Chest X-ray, PA view. Patient: 32 years old, sex F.
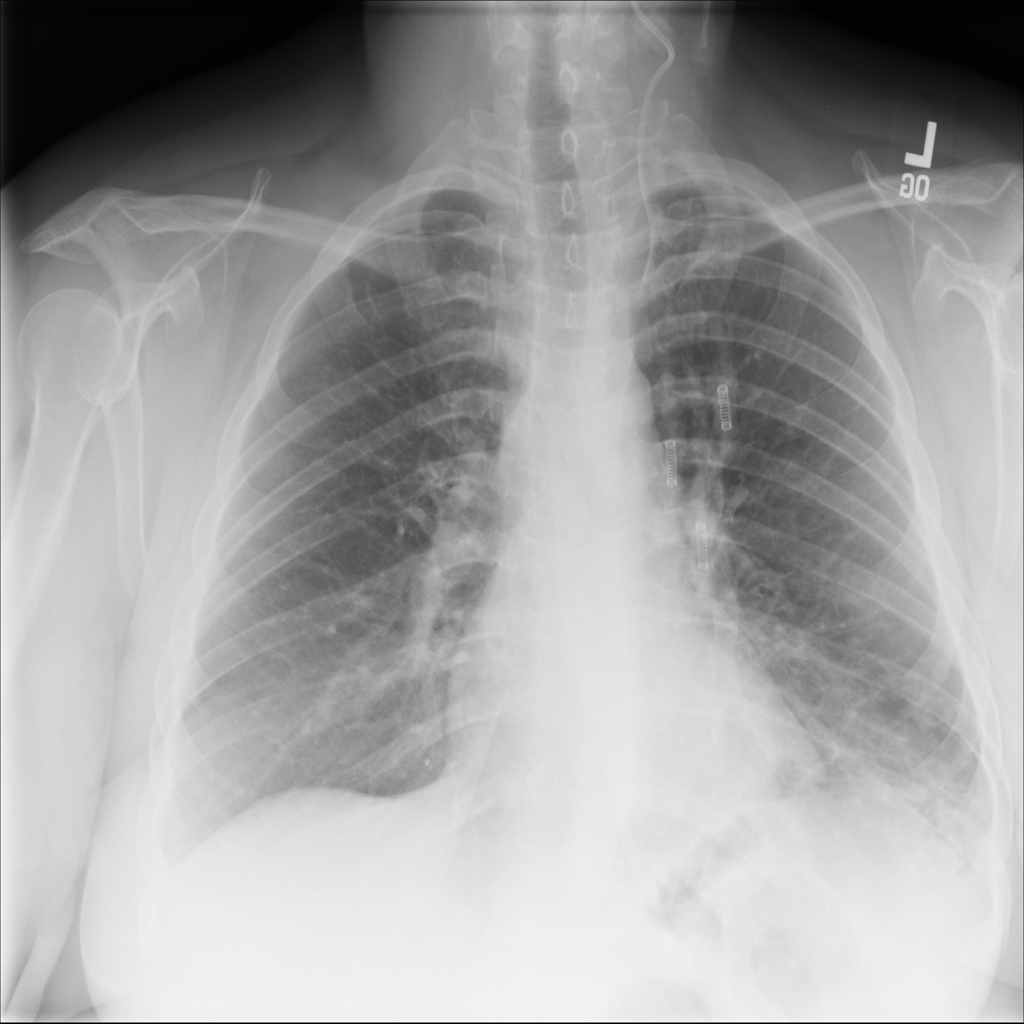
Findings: No Finding